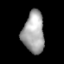
Tissue: lung
Cell type: Epithelial cells
Senescence score: 0.2219
Nuclear area (px): 877
Mean DAPI intensity: 164.404